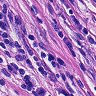
Metastatic tissue present: no